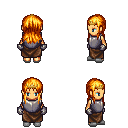
a pixel art fantasy rpg character, female body template, human, tanned skin, steel chest armor, robe skirt, light blonde unkempt hairstyle, gold tiara, metal gloves, white slippers, four views (front, back, left, right), 2x2 character sprite sheet, small pixel art, hard edges, no anti-aliasing